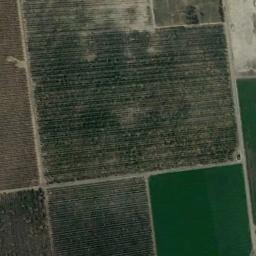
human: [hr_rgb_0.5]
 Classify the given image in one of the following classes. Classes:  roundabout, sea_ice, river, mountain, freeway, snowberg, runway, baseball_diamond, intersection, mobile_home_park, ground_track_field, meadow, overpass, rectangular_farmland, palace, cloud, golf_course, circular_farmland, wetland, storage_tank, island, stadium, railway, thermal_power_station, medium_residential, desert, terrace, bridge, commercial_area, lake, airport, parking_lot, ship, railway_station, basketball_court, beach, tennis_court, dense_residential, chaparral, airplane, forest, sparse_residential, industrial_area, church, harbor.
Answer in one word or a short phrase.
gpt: rectangular_farmland